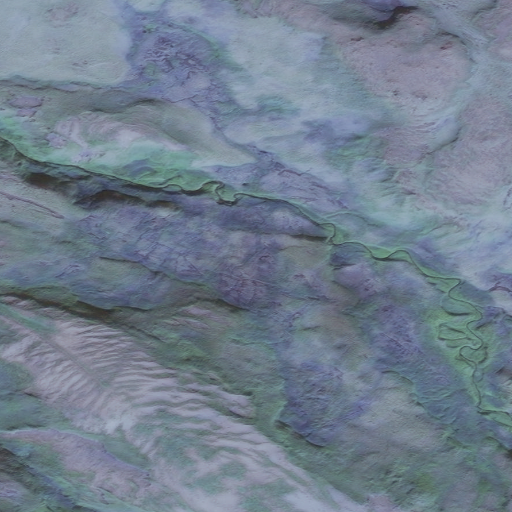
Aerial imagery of mountains in Alaska named Riddle Hills containing only unknown